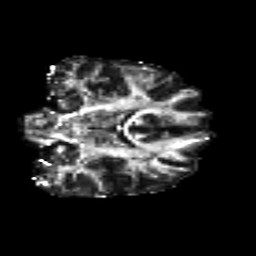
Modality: FA
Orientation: coronal
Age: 31
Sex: female
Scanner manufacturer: siemens
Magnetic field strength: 3 T
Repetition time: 8.8 s
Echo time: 0.085 s